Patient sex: M
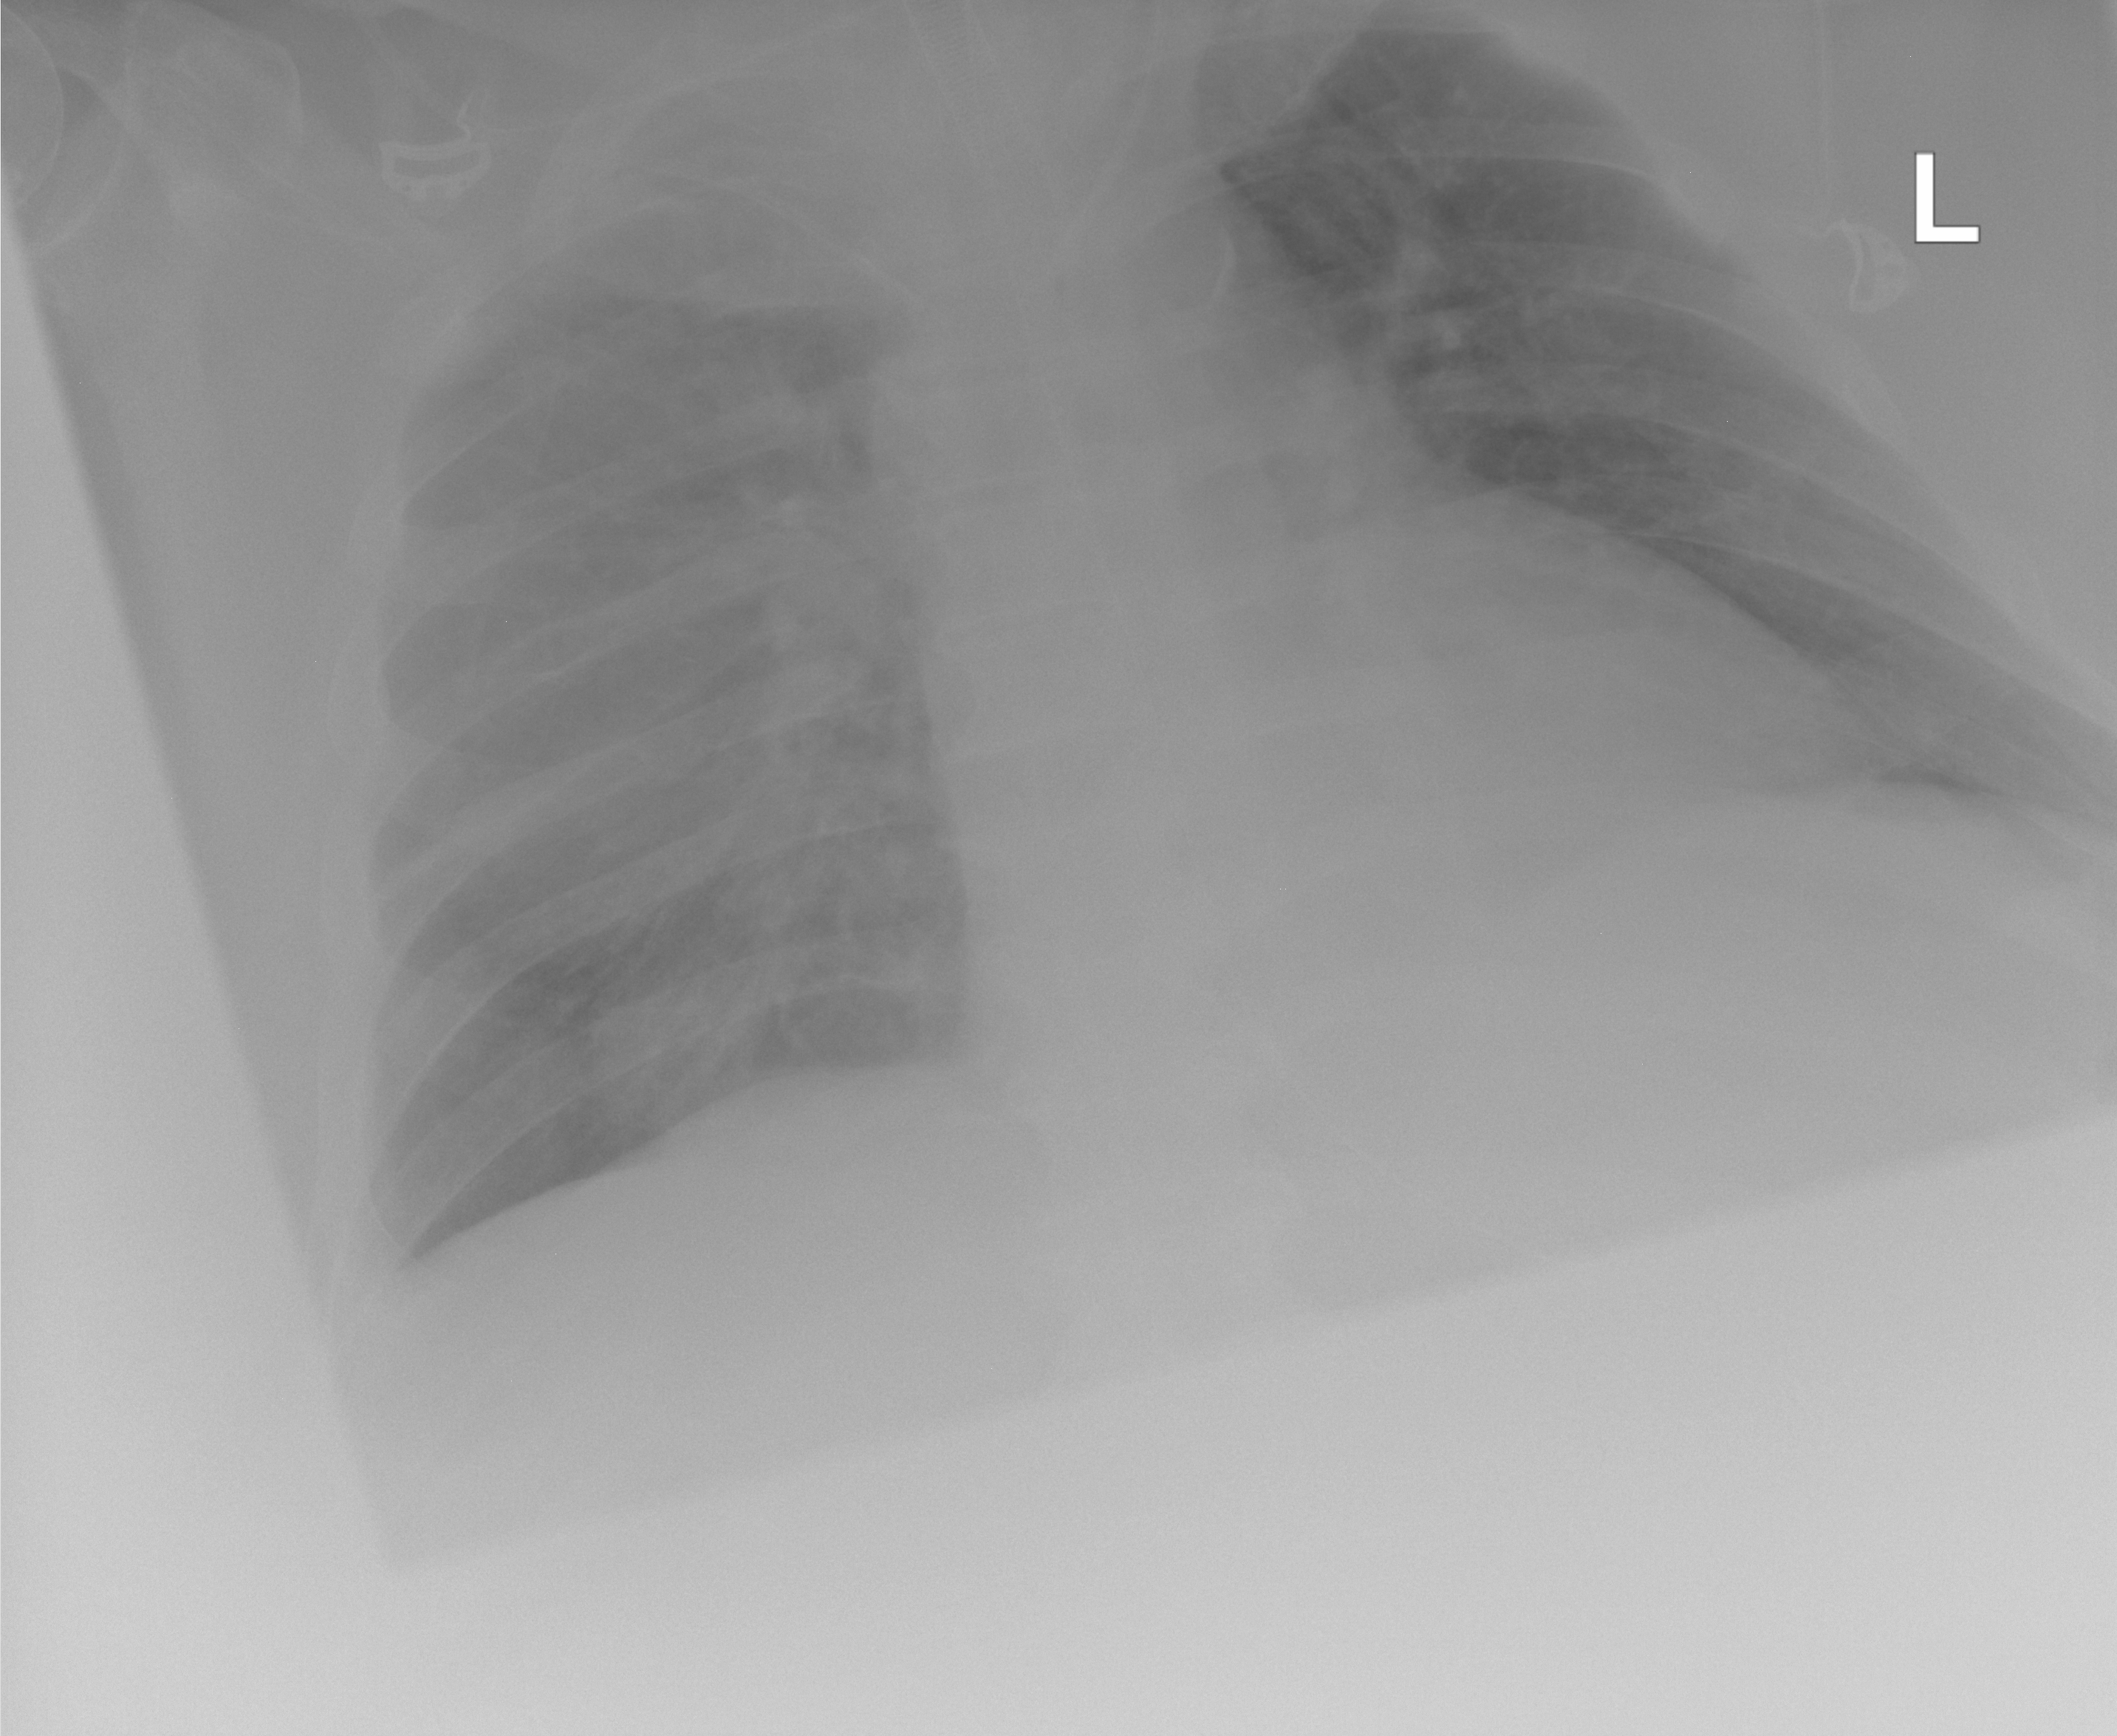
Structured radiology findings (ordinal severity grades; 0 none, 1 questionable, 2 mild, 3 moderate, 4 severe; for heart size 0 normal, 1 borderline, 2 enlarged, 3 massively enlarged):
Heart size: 2
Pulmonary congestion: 1
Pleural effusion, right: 0
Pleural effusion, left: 0
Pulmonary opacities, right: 3
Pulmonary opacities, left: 0
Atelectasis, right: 0
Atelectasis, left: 0